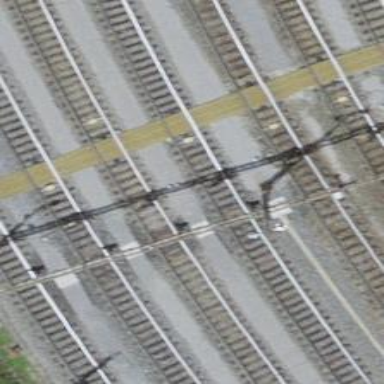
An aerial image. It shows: Railway signal.